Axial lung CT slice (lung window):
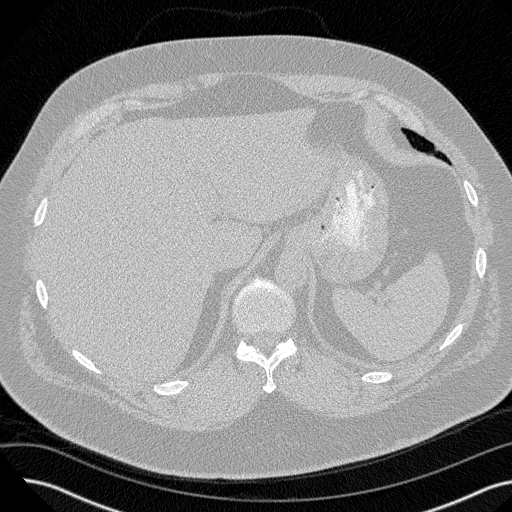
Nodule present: no